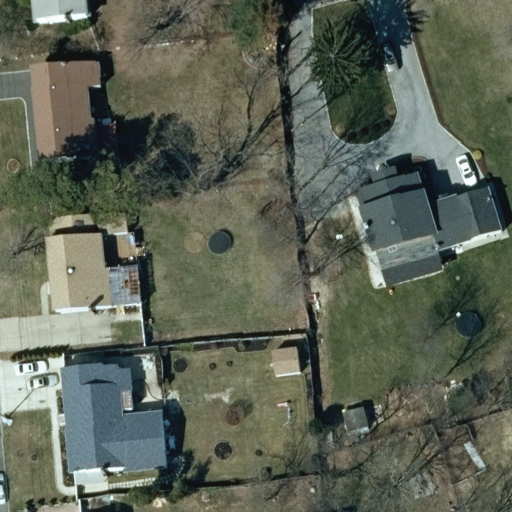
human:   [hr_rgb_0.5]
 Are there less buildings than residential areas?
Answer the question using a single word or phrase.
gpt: no

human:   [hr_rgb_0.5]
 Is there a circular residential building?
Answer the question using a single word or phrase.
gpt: no

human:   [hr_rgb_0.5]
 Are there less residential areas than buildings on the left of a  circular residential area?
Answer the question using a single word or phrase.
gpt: no

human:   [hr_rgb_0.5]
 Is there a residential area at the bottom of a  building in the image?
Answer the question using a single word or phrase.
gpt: no

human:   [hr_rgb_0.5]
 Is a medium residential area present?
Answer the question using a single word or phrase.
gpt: no

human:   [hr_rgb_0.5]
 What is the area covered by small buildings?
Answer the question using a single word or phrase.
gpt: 120m2

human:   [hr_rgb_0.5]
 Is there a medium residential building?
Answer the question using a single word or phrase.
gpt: yes

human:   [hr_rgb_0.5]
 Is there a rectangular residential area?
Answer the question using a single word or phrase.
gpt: yes

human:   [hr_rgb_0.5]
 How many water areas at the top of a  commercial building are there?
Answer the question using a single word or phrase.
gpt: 0

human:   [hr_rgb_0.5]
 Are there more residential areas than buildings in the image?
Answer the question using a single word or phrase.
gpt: no

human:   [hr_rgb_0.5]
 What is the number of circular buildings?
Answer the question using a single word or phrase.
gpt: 0

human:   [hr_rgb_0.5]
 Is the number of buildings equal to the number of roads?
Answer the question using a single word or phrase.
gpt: no

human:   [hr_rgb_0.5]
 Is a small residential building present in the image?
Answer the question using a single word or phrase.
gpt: yes

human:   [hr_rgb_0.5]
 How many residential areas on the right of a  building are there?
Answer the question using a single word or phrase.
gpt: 1

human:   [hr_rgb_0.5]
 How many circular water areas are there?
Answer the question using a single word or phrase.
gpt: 0

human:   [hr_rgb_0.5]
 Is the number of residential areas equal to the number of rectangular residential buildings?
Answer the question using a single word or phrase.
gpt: yes

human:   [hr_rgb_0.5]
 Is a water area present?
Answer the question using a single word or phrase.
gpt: no

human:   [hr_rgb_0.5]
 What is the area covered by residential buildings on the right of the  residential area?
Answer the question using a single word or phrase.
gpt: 0m2

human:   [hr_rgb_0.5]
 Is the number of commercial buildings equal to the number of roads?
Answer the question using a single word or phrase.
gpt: yes

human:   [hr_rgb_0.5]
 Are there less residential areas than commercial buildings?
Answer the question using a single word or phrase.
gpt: no

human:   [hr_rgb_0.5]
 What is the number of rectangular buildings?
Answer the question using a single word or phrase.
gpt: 1

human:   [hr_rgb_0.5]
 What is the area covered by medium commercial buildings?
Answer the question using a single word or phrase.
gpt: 0m2

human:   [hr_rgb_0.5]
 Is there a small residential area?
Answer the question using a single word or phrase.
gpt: no

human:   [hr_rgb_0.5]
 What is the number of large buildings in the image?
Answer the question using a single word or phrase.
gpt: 0

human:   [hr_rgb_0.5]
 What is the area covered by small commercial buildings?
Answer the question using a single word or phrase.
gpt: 0m2

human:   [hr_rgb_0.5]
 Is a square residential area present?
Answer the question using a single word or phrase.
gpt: no

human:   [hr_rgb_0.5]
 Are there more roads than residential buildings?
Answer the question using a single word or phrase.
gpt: no

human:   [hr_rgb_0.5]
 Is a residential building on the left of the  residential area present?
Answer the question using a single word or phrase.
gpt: yes

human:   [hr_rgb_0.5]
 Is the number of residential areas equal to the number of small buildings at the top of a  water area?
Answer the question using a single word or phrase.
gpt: no

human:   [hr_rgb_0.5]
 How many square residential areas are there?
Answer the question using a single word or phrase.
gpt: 0

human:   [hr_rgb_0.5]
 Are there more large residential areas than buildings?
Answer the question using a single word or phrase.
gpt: no

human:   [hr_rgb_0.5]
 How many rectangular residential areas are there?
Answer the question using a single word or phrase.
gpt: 1

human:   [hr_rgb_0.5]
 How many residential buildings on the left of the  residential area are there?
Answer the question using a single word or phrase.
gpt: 5

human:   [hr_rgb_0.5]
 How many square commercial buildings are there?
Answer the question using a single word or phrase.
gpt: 0

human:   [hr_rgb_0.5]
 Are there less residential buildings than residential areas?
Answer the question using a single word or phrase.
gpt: no

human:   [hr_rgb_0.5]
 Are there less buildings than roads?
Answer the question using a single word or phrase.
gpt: no